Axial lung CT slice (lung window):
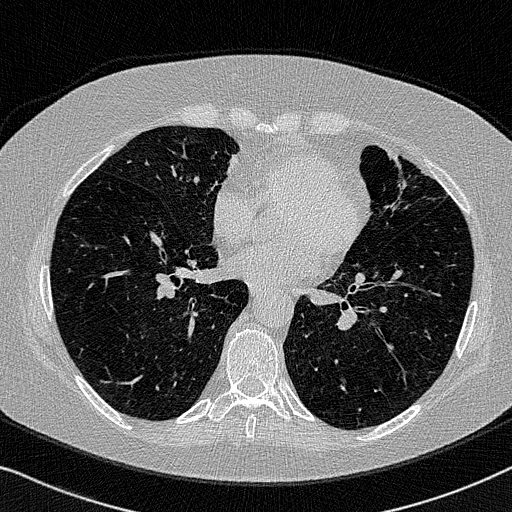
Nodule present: no